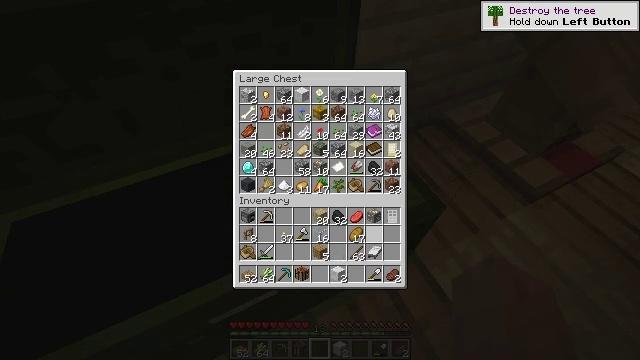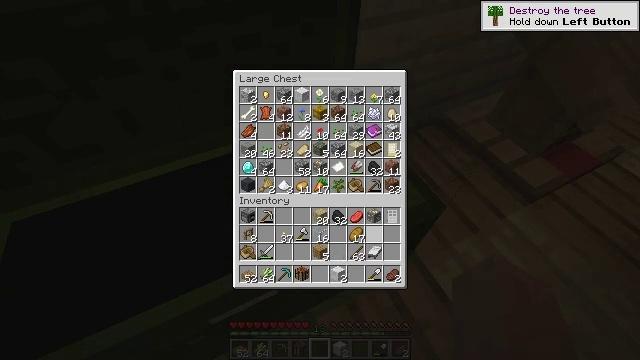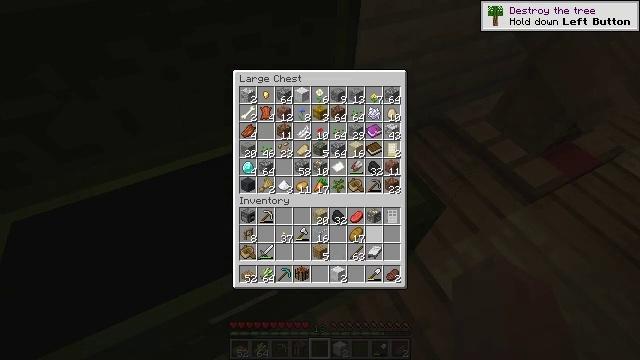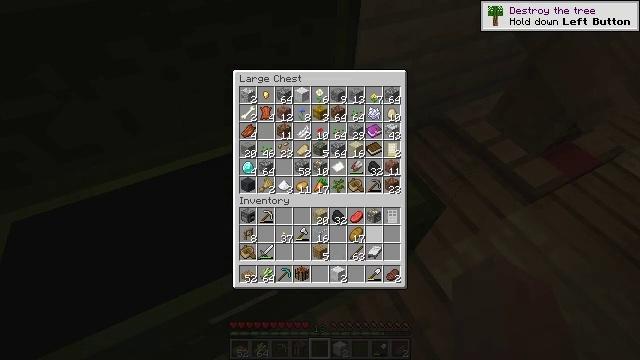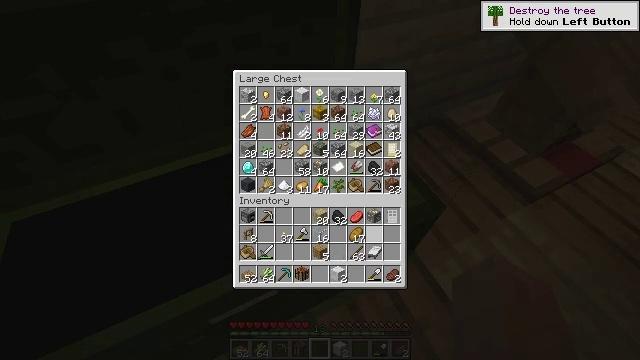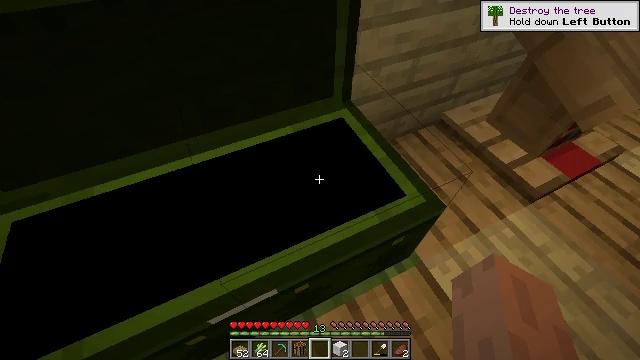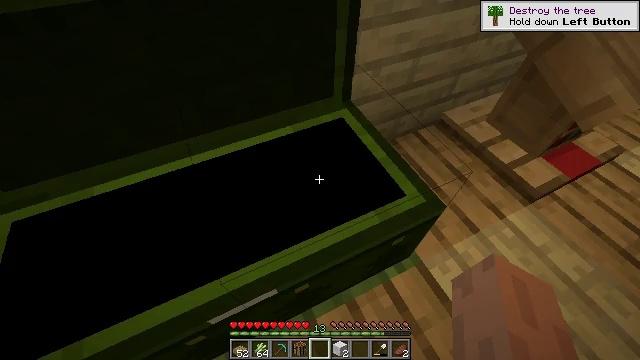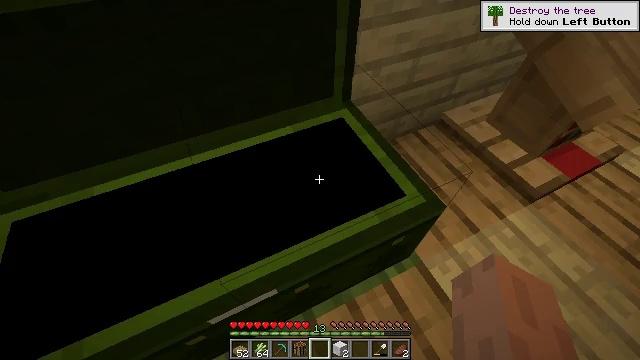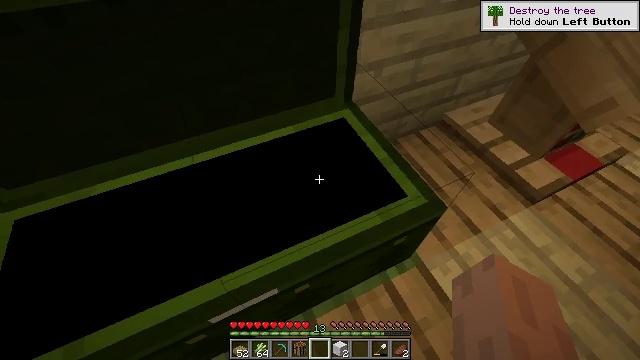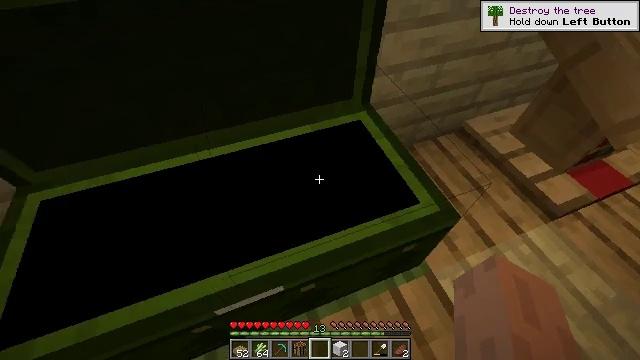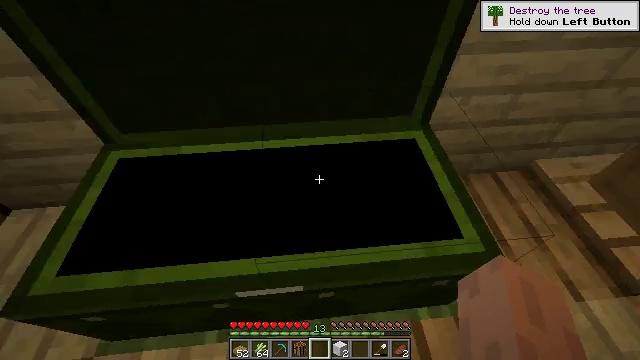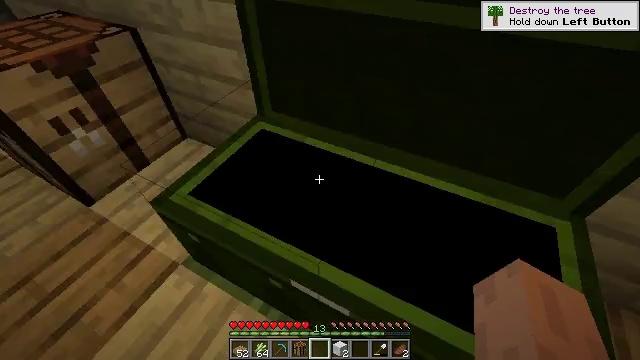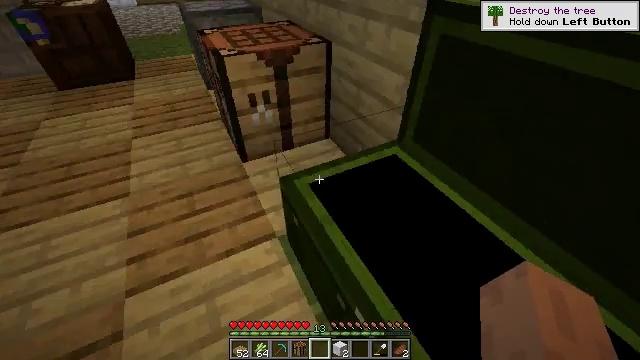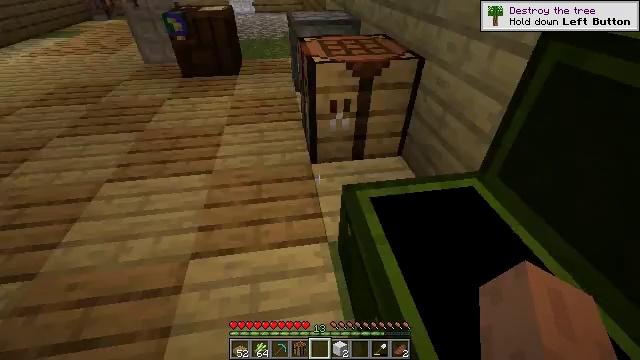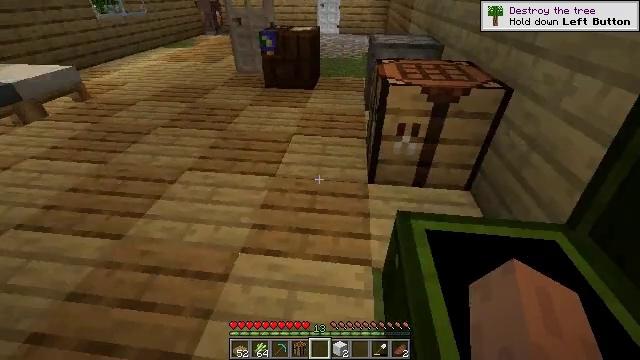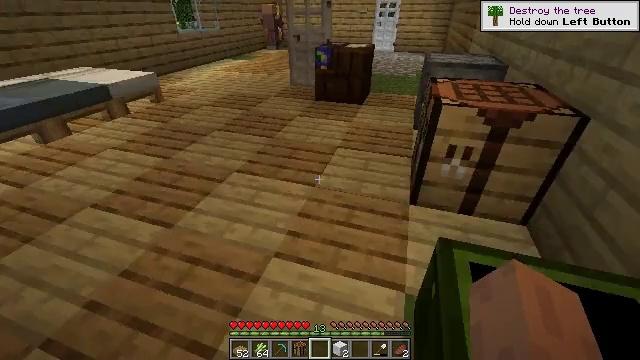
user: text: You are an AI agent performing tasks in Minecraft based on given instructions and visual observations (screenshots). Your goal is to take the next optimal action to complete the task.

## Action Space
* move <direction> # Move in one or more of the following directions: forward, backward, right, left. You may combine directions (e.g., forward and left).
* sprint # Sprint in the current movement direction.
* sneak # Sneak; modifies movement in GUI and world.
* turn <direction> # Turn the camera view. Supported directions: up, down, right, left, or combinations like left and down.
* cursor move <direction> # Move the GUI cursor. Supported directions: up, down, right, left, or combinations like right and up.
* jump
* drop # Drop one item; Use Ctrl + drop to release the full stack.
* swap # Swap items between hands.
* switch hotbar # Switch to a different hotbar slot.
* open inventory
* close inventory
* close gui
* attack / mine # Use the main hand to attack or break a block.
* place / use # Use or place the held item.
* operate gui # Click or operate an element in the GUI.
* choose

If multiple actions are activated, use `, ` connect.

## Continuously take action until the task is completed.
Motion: motion action
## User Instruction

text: Turn wool into a white carpet using the crafting table.
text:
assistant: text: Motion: no_op
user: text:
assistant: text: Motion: no_op
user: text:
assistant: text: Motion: no_op
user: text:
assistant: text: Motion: no_op
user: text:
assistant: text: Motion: no_op
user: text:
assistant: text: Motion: close gui
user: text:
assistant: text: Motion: open inventory
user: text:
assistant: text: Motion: no_op
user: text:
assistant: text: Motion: turn left
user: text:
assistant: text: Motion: turn left and up
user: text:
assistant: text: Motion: turn left and up
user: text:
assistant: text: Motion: turn left and up
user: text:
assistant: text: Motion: turn left and up
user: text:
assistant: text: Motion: turn left and up
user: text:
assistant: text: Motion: turn left and up
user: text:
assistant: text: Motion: turn left and up
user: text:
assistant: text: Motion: turn left and up
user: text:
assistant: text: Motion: turn left and up
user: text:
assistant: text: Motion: turn up
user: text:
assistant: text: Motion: turn up
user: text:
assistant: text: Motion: no_op
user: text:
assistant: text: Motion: no_op
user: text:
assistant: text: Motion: no_op
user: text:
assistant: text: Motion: no_op
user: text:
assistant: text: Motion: no_op
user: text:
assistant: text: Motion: no_op
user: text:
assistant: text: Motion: no_op
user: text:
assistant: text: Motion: no_op
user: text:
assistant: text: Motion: no_op
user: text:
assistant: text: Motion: no_op